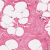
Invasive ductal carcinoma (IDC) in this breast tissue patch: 0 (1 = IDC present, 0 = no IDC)